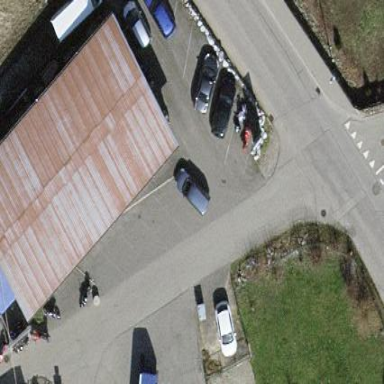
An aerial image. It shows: Retail building.